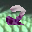
Label: 2